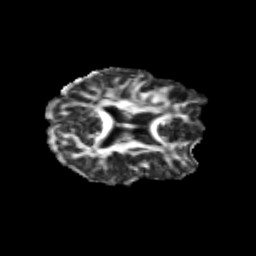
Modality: FA
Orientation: axial
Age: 23
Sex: female
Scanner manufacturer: siemens
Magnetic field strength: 3 T
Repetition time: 3.5 s
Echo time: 0.113 s